You are looking at the unprocessed time series of a bearing vibration snapshot. Based on the visible evidence, which condition applies: normal, inner_race, outer_race, ball?
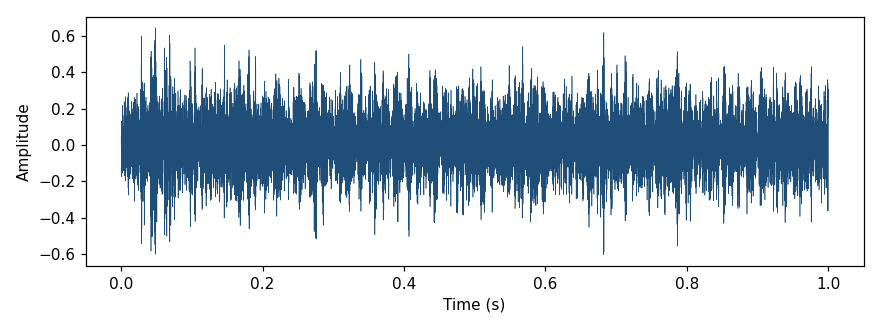
Answer: outer_race